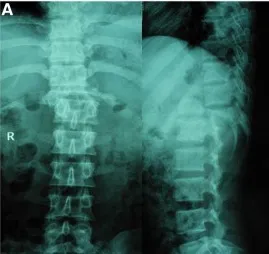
Preoperative x-ray.
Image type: radiology (x_ray)